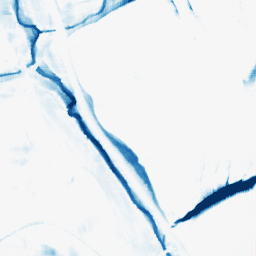
Category: morphological
Decomposition family: morphological_square
Decomposition parameters: operation: closing
size: 20
Upsampling method: fft_zeropad
Upsampling parameters: scale: 2
Upsampling scale: 2